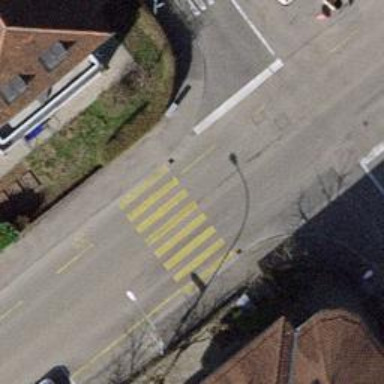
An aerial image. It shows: Asphalt footway with marked zebra crossing.